Field crop: tomato
Growth stage: 1
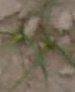
Species: cyperus